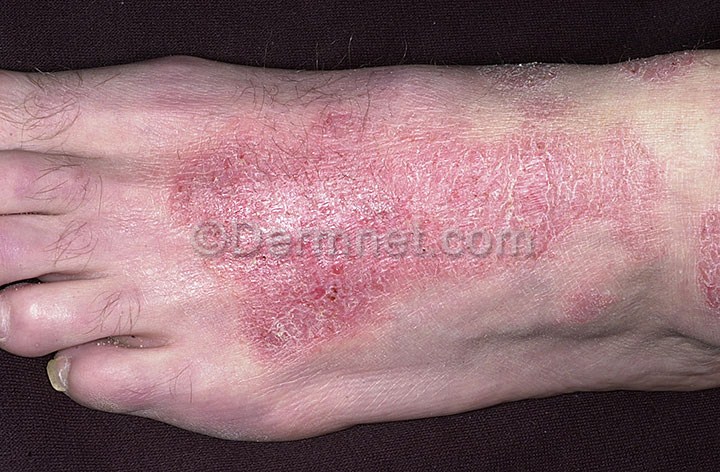
Disease: Eczema Photos